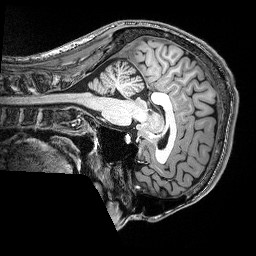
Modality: T1w
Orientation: sagittal
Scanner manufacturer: siemens
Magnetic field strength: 3 T
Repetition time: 2.5 s
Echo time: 0.00343 s